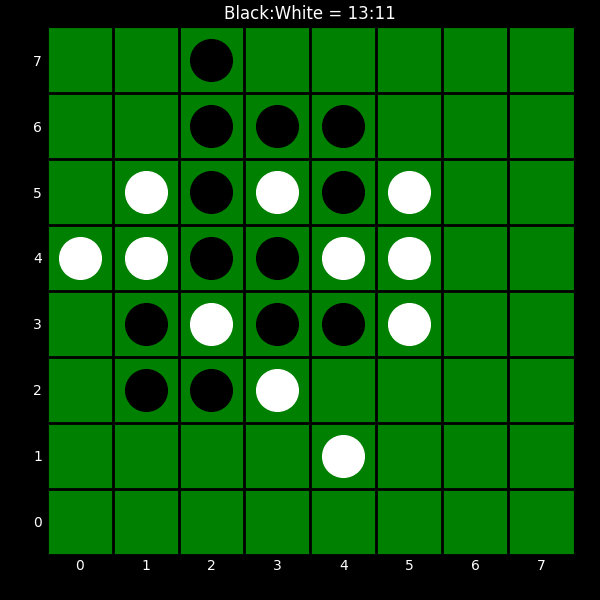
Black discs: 13
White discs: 11